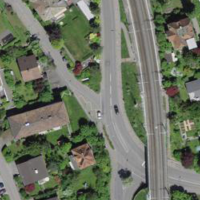
EUNIS habitat code: 54
Species observed at this site:
Cephalanthera damasonium
Prunella vulgaris
Vicia sepium
Anacamptis pyramidalis